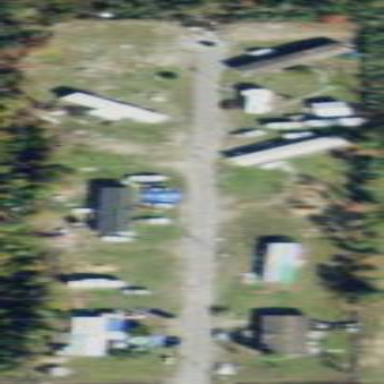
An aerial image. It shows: Residential area designated as trailer park.